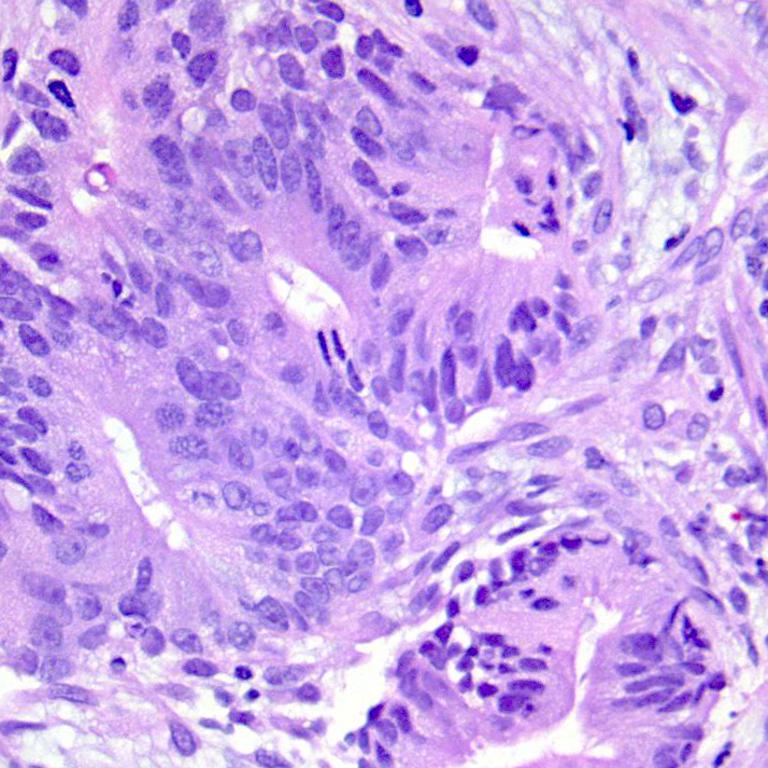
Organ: colon
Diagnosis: adenocarcinomas